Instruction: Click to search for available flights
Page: home
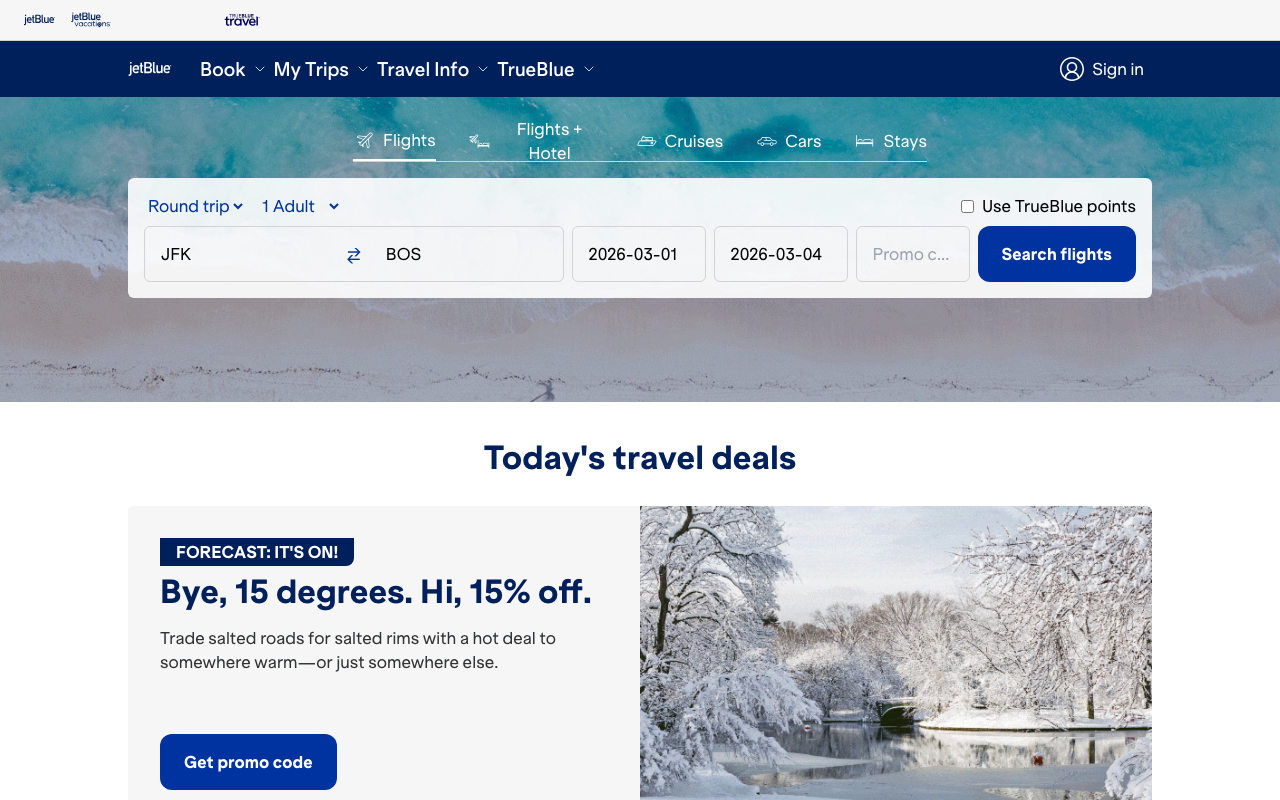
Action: click